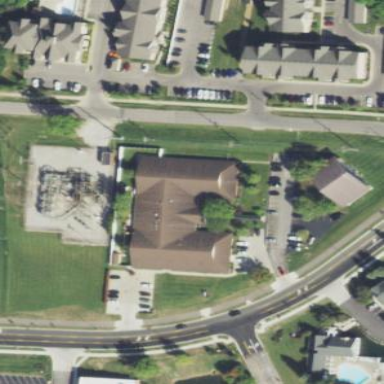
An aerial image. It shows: Office building.